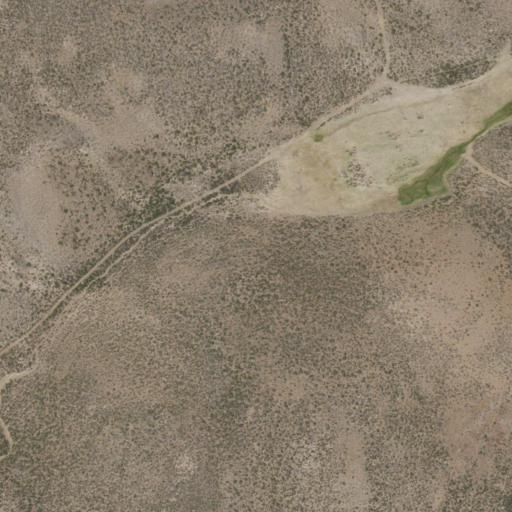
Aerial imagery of plain(s) in California named Little Mormon Meadow containing only shrub